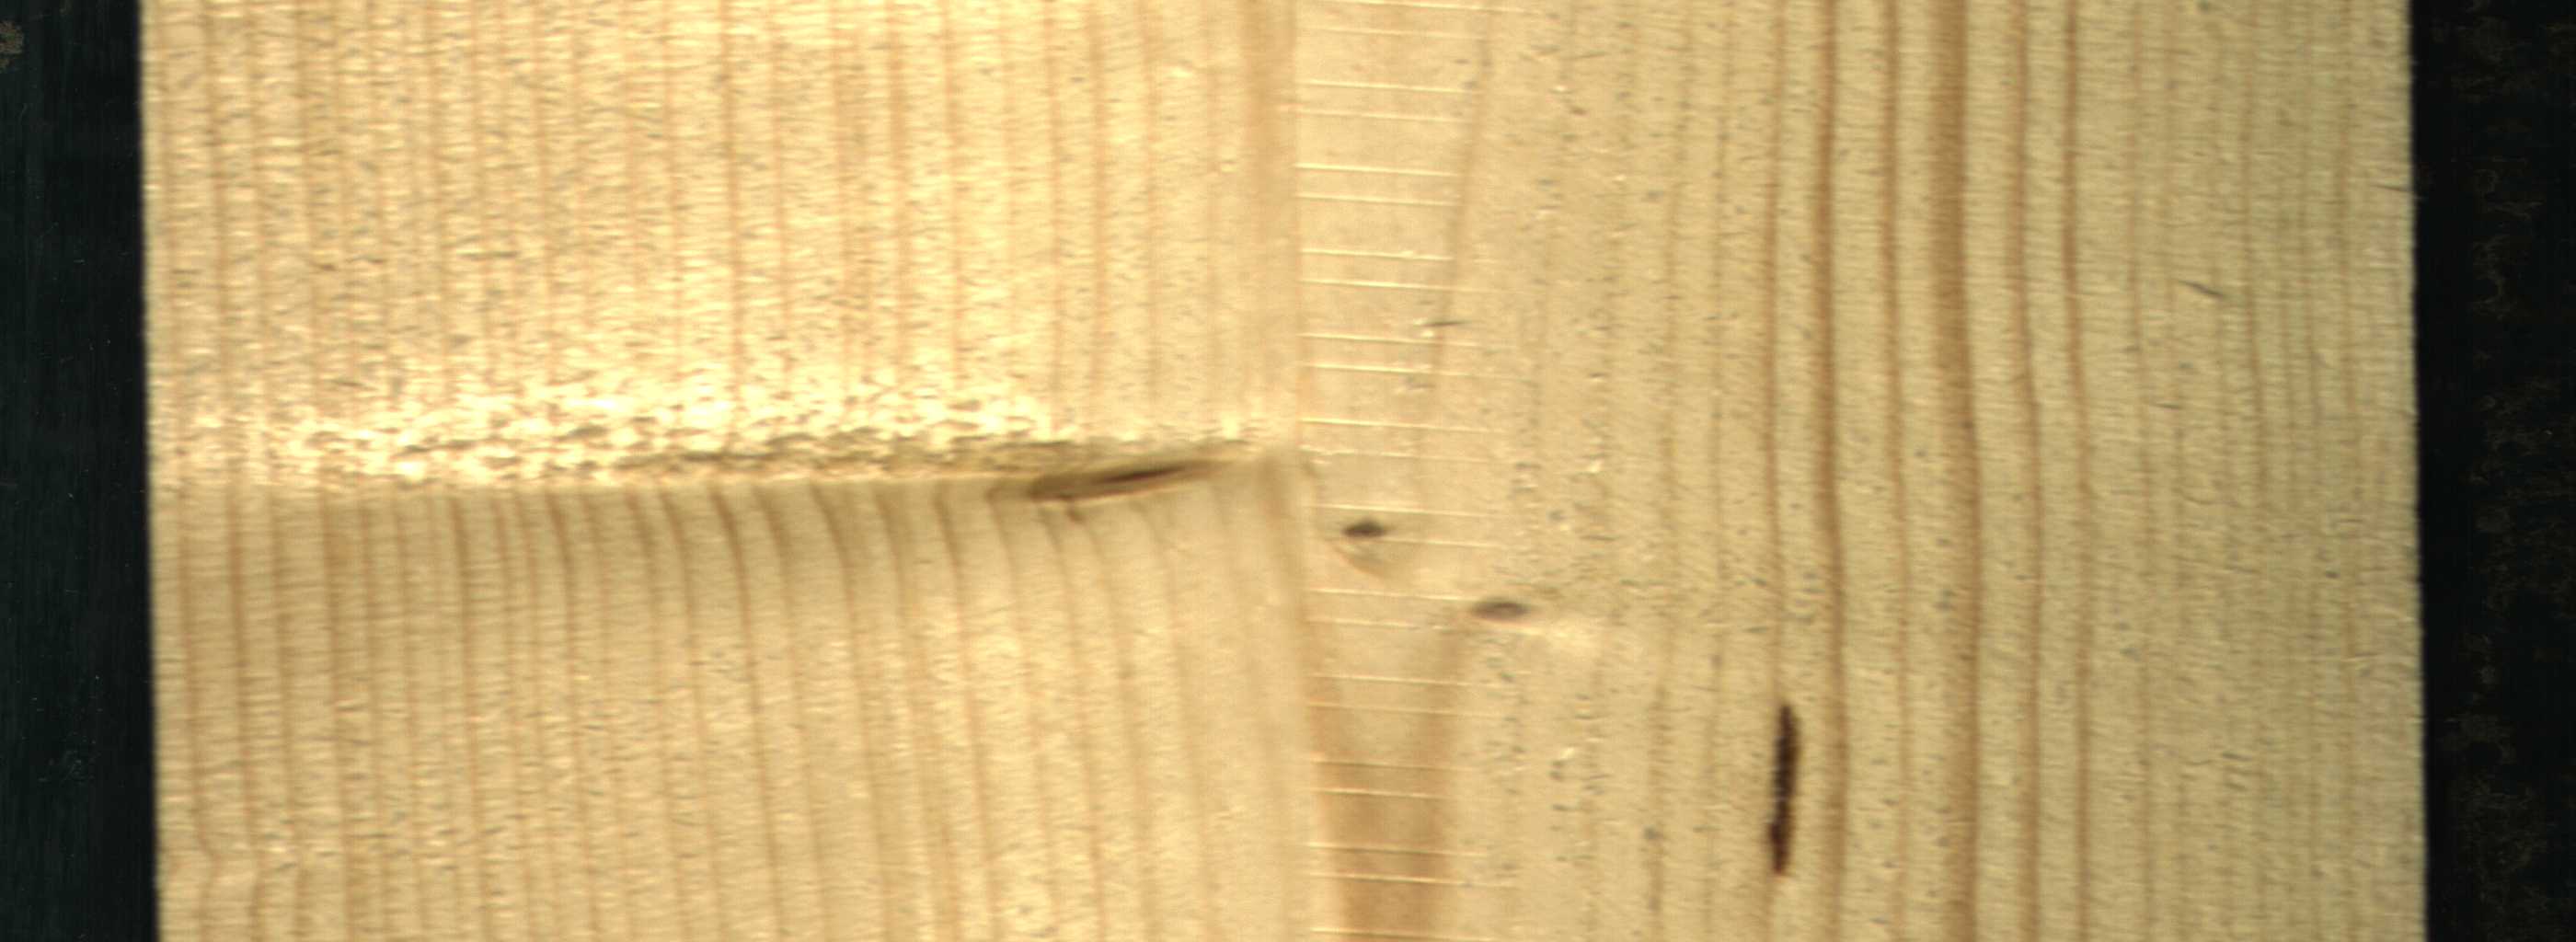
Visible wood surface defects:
resin
Live_Knot
Live_Knot
Live_Knot